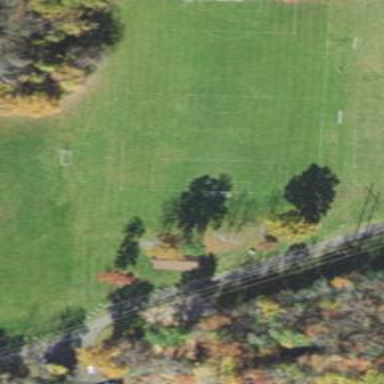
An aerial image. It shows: Lacrosse pitch for leisure sports activities.